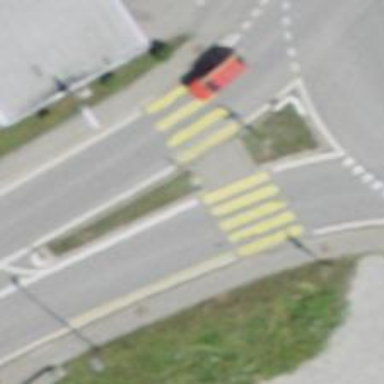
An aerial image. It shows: Uncontrolled crossing with zebra marking and crossing island.